Question: I am new to 'iPhone' developer,
I made epub reader and loaded each page of epub in my 'webview', when i see my application in 'portrait mode' scrolling is not there, bcoz i have used,
'webview.scalesPageToFit=TRUE;'
But when i see my application in landscape mode page fits properly but it occurs with scrolling, so i want to add 'swiperight gesture' when scrolling end is reached so that user can navigate to a next page, on doing 'rightswipe'.
is there any method which tells webview has completed scrolling ?

written in did load:
'''
swipeRight = [[UISwipeGestureRecognizer alloc] initWithTarget:self action:@selector(swipeRightAction:)];
swipeRight.direction = UISwipeGestureRecognizerDirectionRight;
swipeRight.delegate = (id<UIGestureRecognizerDelegate>)self;
[_webview addGestureRecognizer:swipeRight];
swipeLeft = [[UISwipeGestureRecognizer alloc] initWithTarget:self action:@selector(swipeLeftAction:)];
swipeLeft.direction = UISwipeGestureRecognizerDirectionLeft;
swipeLeft.delegate = (id<UIGestureRecognizerDelegate>)self;
[_webview addGestureRecognizer:swipeLeft];
'''
and then while loading each page i am checking orientation if it is portrait then adding two more gesture up and down gesture if landscape then removing up and down gesture.
'''
if([UIApplication sharedApplication].statusBarOrientation==UIInterfaceOrientationPortrait || [UIApplication sharedApplication].statusBarOrientation==UIInterfaceOrientationPortraitUpsideDown) {
swipeUp = [[UISwipeGestureRecognizer alloc] initWithTarget:self action:@selector(swipeLeftAction:)];
swipeUp.direction = UISwipeGestureRecognizerDirectionUp;
swipeUp.delegate = (id<UIGestureRecognizerDelegate>)self;
[_webview addGestureRecognizer:swipeUp];
swipeDown = [[UISwipeGestureRecognizer alloc] initWithTarget:self action:@selector(swipeRightAction:)];
swipeDown.direction = UISwipeGestureRecognizerDirectionDown;
swipeDown.delegate = (id<UIGestureRecognizerDelegate>)self;
[_webview addGestureRecognizer:swipeDown];
counterPort++;
counterLand=0;
}
}
if (counterLand==0) {
if([UIApplication sharedApplication].statusBarOrientation==UIInterfaceOrientationLandscapeLeft || [UIApplication sharedApplication].statusBarOrientation==UIInterfaceOrientationLandscapeRight) {
[_webview removeGestureRecognizer:swipeDown];
[swipeDown release];
swipeDown=nil;
[_webview removeGestureRecognizer:swipeUp];
[swipeUp release];
swipeUp=nil;
counterPort=0;
counterLand++;
}
'''
after your suggestion:
'''
-(void)scrollViewDidScroll:(UIScrollView *)scrollView{
float scrollViewHeight = scrollView.frame.size.height;
float scrollContentSizeHeight = scrollView.contentSize.height;
float scrollOffset = scrollView.contentOffset.y;
if (scrollOffset == 0)
{
swipeUp = [[UISwipeGestureRecognizer alloc] initWithTarget:self action:@selector(swipeLeftAction:)];
swipeUp.direction = UISwipeGestureRecognizerDirectionUp;
swipeUp.delegate = (id<UIGestureRecognizerDelegate>)self;
[_webview addGestureRecognizer:swipeUp];
}
else if (scrollOffset + scrollViewHeight == scrollContentSizeHeight)
{
swipeDown = [[UISwipeGestureRecognizer alloc] initWithTarget:self action:@selector(swipeRightAction:)];
swipeDown.direction = UISwipeGestureRecognizerDirectionDown;
swipeDown.delegate = (id<UIGestureRecognizerDelegate>)self;
[_webview addGestureRecognizer:swipeDown];
}
}
'''
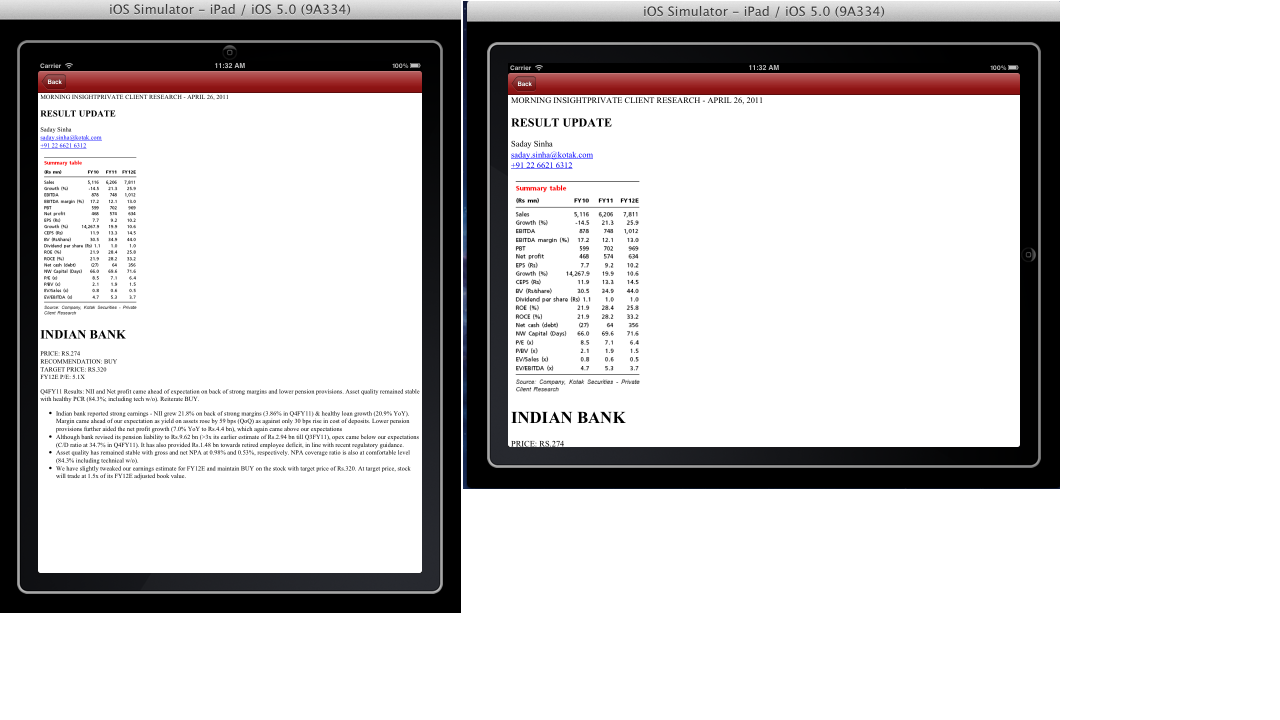
Answer: In ios 5.0 and later, you can access the 'UIWebView's' 'scrollView' property. If you set that scrollView's delegate to your object, you can find out when it reaches the top or bottom. Just make sure you hold a reference to the previous scrollview delegate before changing.
'''
_defaultDelegate=[webview.scrollView.delegate retain];
webview.scrollView.delegate=myController;
'''
Your '_defaultDelegate' declaration will be
'''
id <UIScrollViewDelegate> _defaultDelegate;
'''
Now, in myController's implementation of 'scrollViewDidScroll:', you can find out if the scrolling has reached the end or beginning of the page.
The tricky thing is that you must implement other UIScrollViewDelegate Methods and pass on to the default delegate so that the webview does not lose its default behaviour. So, you implement like so
'''
- (void)scrollViewDidScrollToTop:(UIScrollView *)scrollView {
[_defaultDelegate scrollViewDidScrollToTop:scrollView];
}
'''
Refer to this answer for finding out if scrollView scrolls to top or bottom:
<URL>
EDIT: After reading your code, I don't think you should be adding and removing your gesture recognizers like that. Create 4 gesture recognizers which covers all the possible swipe directions and add it to the webview in 'viewDidLoad'. You can control if the gesture recognizer should respond by implementing the method :
'''
- (BOOL)gestureRecognizer:(UIGestureRecognizer *)gestureRecognizer shouldReceiveTouch:(UITouch *)touch
'''
Don't forget to set the delegate for each gesture recognizer and also checkout the other UIGestureRecognizerDelegate Methods. The view Controller has a property interfaceOrientation that you can access also.
To solve the scrolling issue, try having a BOOL iVar to indicate if you are at the bottom in the code.
'''
-(void)scrollViewDidScroll:(UIScrollView *)scrollView{
float scrollViewHeight = scrollView.frame.size.height;
float scrollContentSizeHeight = scrollView.contentSize.height;
float scrollOffset = scrollView.contentOffset.y;
_atBottom=NO;
if (scrollOffset == 0)
{
swipeUp = [[UISwipeGestureRecognizer alloc] initWithTarget:self action:@selector(swipeLeftAction:)];
swipeUp.direction = UISwipeGestureRecognizerDirectionUp;
swipeUp.delegate = (id<UIGestureRecognizerDelegate>)self;
[_webview addGestureRecognizer:swipeUp];
}
else if (scrollOffset + scrollViewHeight == scrollContentSizeHeight)
{
swipeDown = [[UISwipeGestureRecognizer alloc] initWithTarget:self action:@selector(swipeRightAction:)];
swipeDown.direction = UISwipeGestureRecognizerDirectionDown;
swipeDown.delegate = (id<UIGestureRecognizerDelegate>)self;
[_webview addGestureRecognizer:swipeDown];
_atBottom=YES;
}
}
'''
and implement the UIGestureRecognizerDelegate method
'''
- (BOOL)gestureRecognizer:(UIGestureRecognizer *)gestureRecognizer shouldReceiveTouch:(UITouch *)touch {
return _atBottom;
}
'''